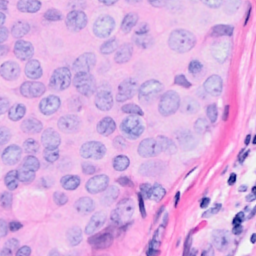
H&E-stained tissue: Breast